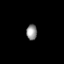
Tissue: prostate
Cell type: Fibroblasts
Senescence score: 0.6842
Nuclear area (px): 160
Mean DAPI intensity: 145.6875